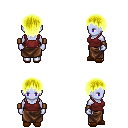
a pixel art fantasy rpg character, female body template, dark elf, purple skin, maroon pirate shirt, robe skirt, gold plain hairstyle, leather bracers, brown slippers, four views (front, back, left, right), 2x2 character sprite sheet, small pixel art, hard edges, no anti-aliasing